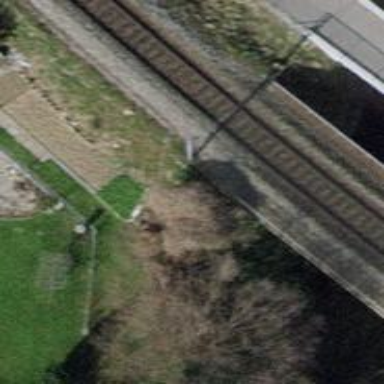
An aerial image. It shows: Railway milestone.